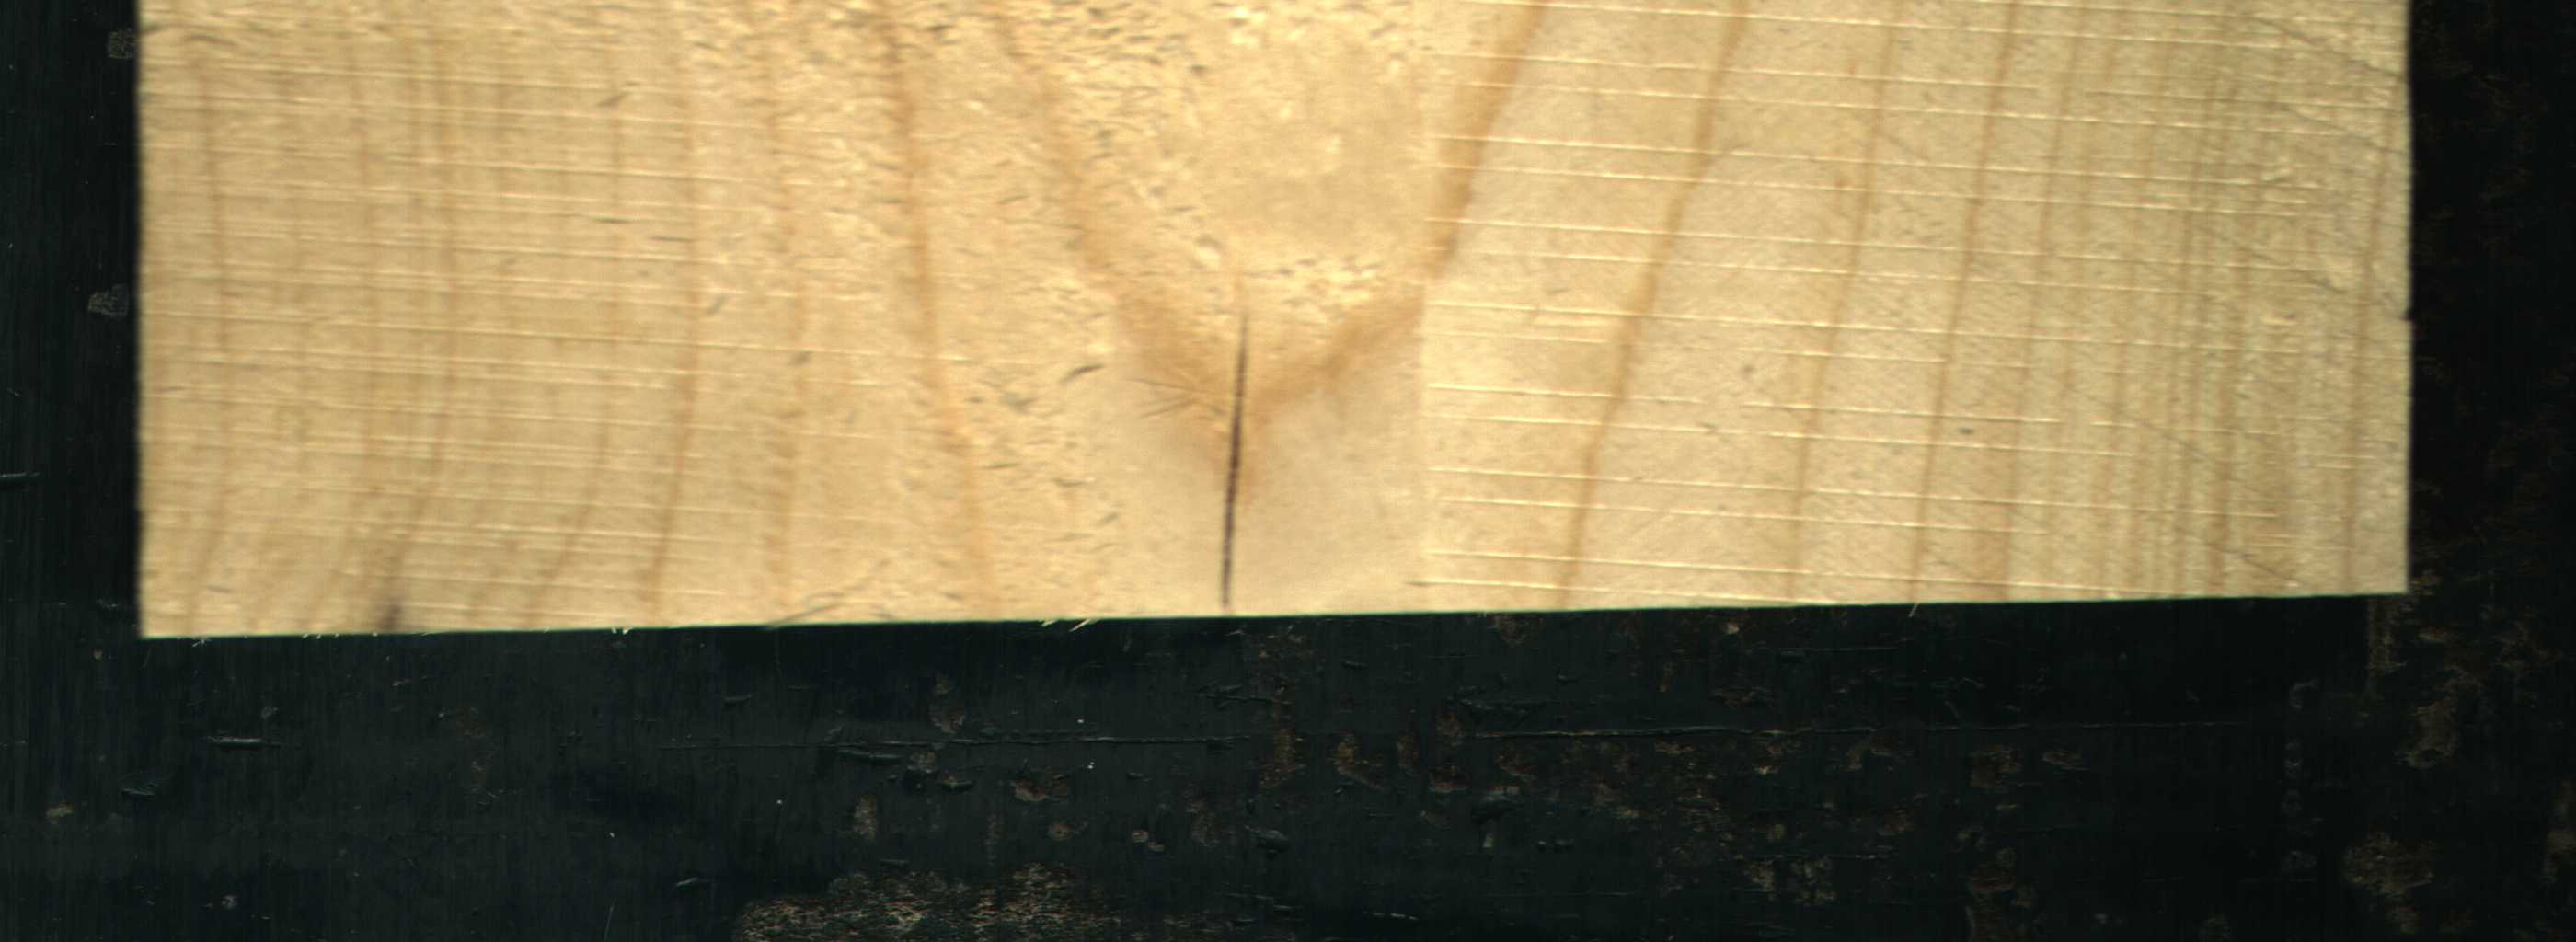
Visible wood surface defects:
Crack